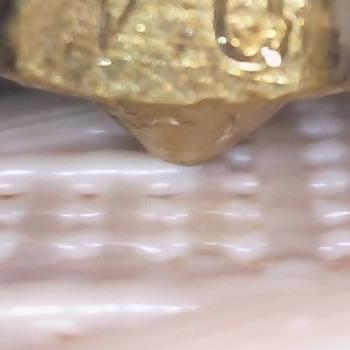
Flow rate: 283%